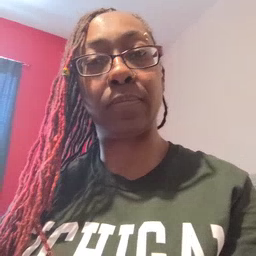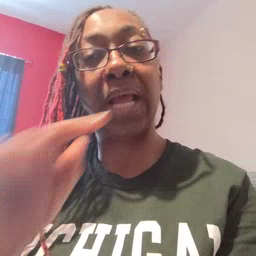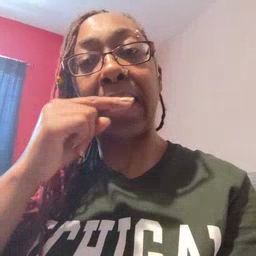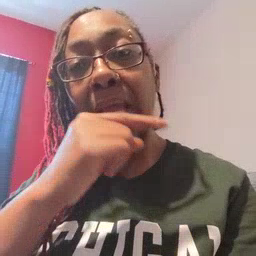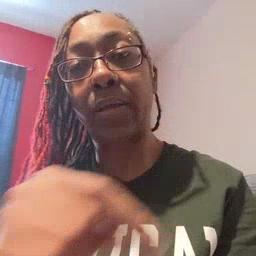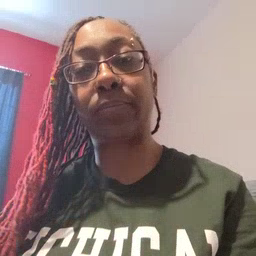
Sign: carrot